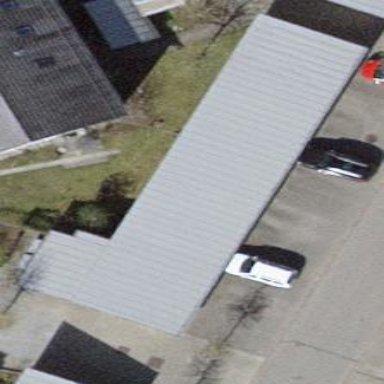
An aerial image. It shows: Garage with skillion roof design.